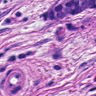
Metastatic tissue present: yes